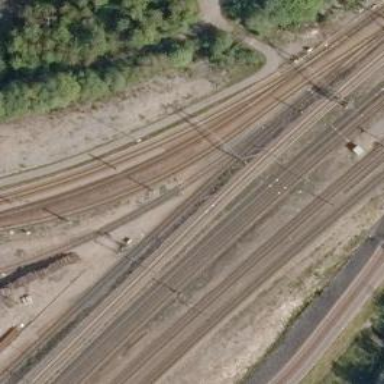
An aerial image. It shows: Wedge is used for the railway derail.